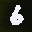
Label: 6